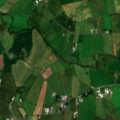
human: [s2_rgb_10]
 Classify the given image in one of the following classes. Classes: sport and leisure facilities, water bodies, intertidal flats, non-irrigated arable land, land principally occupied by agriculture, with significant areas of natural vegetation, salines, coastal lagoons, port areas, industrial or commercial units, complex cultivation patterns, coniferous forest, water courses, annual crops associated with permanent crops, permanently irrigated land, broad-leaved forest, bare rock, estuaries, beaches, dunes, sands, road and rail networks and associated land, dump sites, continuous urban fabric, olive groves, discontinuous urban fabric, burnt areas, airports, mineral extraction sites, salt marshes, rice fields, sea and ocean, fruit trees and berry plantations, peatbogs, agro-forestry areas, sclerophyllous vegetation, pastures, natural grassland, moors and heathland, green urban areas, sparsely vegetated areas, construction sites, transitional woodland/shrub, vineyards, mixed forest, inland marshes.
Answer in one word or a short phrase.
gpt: pastures, moors and heathland